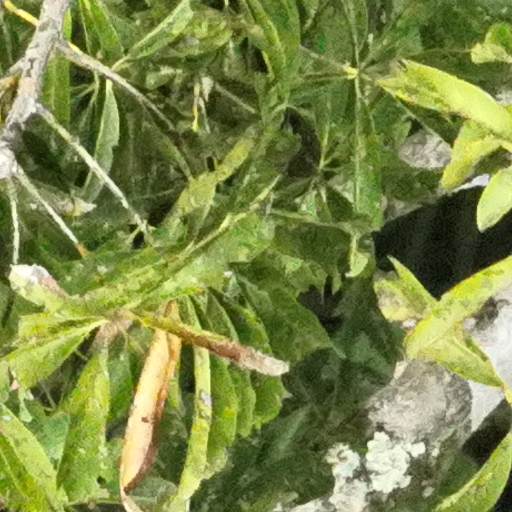
Species: Handroanthus guayacan
GBIF accepted scientific name: Handroanthus guayacan
Crown area (m\u00b2): 263.16